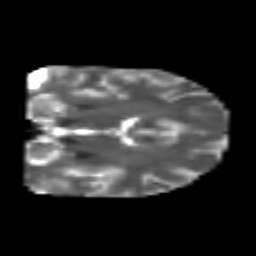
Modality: T2w
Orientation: coronal
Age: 25
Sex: male
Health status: healthy